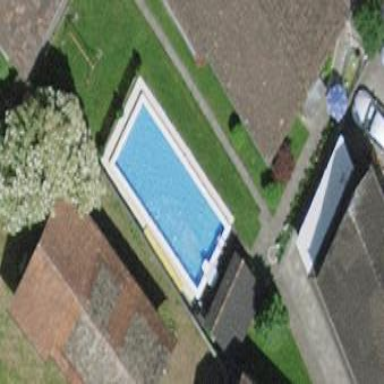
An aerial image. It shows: Swimming pool located in leisure land.